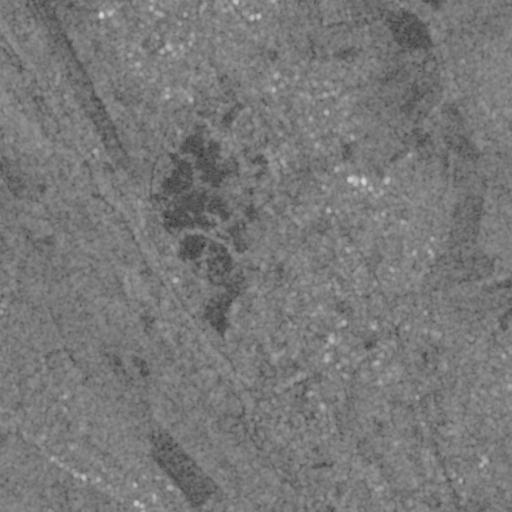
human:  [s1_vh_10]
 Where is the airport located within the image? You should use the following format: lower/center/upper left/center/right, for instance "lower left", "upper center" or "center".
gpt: The airport is located in the upper left of the image.
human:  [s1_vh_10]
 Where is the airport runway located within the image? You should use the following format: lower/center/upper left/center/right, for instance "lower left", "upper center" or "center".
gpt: The airport runway is located in the upper left of the image.
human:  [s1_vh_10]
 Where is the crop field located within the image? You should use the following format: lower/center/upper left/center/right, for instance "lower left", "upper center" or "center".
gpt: The crop field is located in the upper center of the image.
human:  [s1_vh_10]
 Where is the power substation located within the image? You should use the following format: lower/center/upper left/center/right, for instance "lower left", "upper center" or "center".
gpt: The power substation is located in the center of the image.
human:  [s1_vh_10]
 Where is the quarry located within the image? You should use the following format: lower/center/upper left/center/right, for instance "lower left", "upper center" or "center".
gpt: There is no quarry in the image.

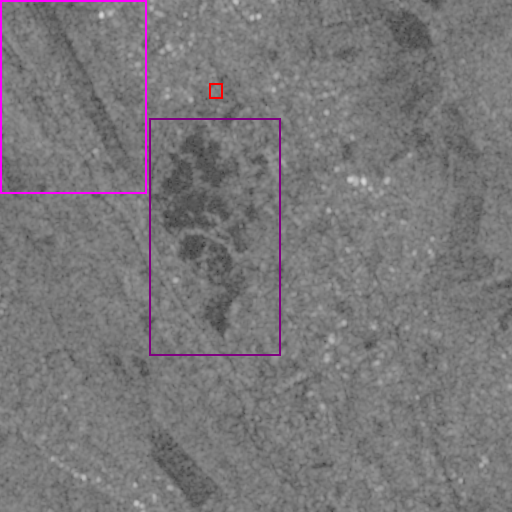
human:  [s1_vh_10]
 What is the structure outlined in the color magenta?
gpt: The structure outlined in magenta is an airport.
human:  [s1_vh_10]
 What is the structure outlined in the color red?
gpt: The structure outlined in red is a crop field.
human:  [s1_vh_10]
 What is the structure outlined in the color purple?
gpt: The structure outlined in purple is a quarry.
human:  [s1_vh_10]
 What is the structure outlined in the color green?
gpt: There is no green outline.